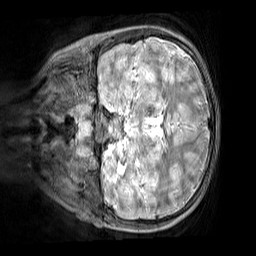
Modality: T2w
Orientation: coronal
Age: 9
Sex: male
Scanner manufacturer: siemens
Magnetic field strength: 3 T
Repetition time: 3.2 s
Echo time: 0.408 s